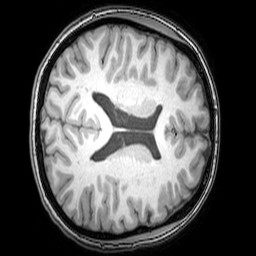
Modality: T1w
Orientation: axial
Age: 21
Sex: female
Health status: healthy
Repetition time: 0.081 s
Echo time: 0.037 s